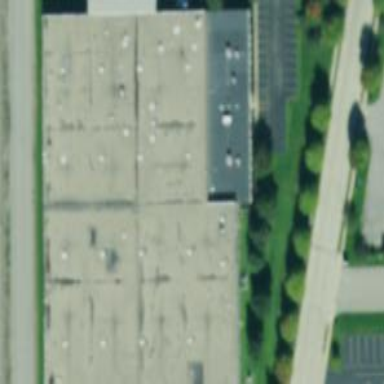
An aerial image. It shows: Warehouse building.